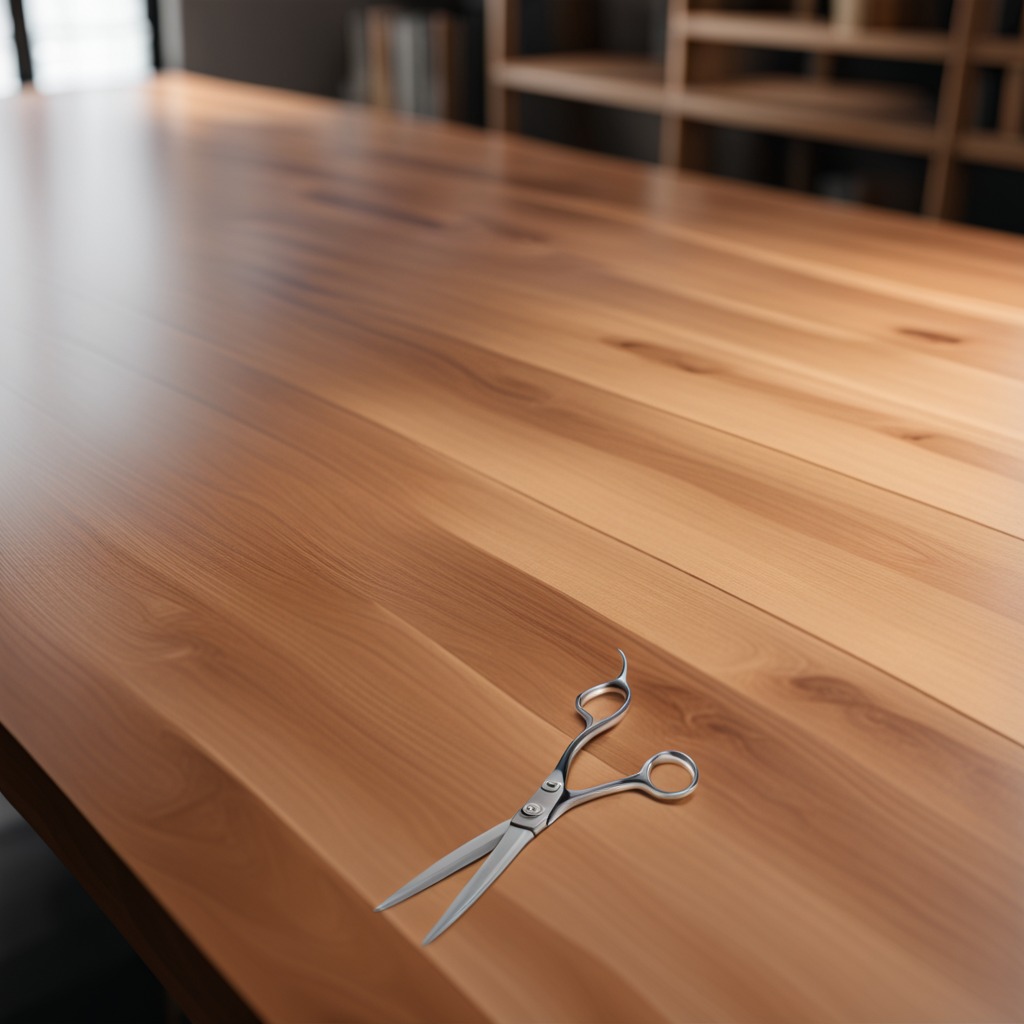
A scissor is lying on a wooden table in a carpentry studio.